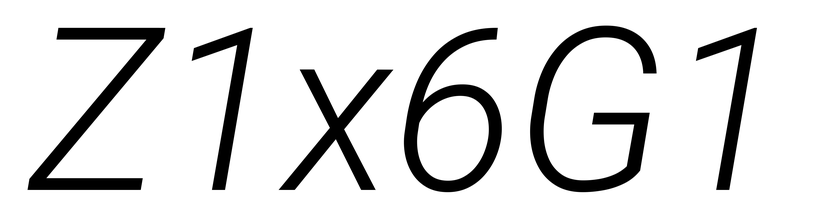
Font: Roboto-Italic_Light_Italic